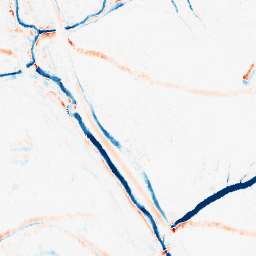
Category: morphological
Decomposition family: morphological_ellipse
Decomposition parameters: operation: average
width: 10
height: 5
Upsampling method: sinc_hamming
Upsampling parameters: scale: 2
kernel_size: 8
Upsampling scale: 2